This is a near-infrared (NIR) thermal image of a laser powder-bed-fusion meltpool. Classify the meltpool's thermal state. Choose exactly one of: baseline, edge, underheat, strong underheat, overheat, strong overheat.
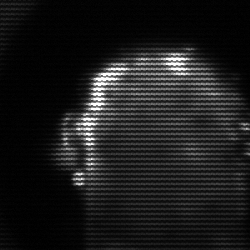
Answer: baseline